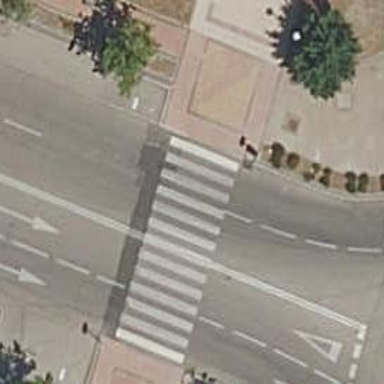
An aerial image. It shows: Uncontrolled crossing on the road.